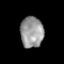
Tissue: prostate
Cell type: Epithelial cells
Senescence score: 0.3491
Nuclear area (px): 694
Mean DAPI intensity: 153.019